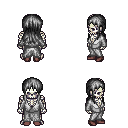
a pixel art fantasy rpg character, male body template, skeleton, white robe, magenta pants, gray unkempt hairstyle, maroon shoes, four views (front, back, left, right), 2x2 character sprite sheet, small pixel art, hard edges, no anti-aliasing